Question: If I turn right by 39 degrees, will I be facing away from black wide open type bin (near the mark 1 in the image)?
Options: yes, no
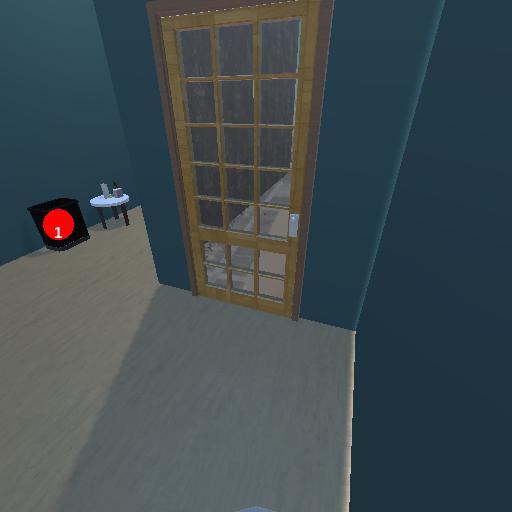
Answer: yes